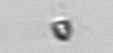
Label: Pyramimonas